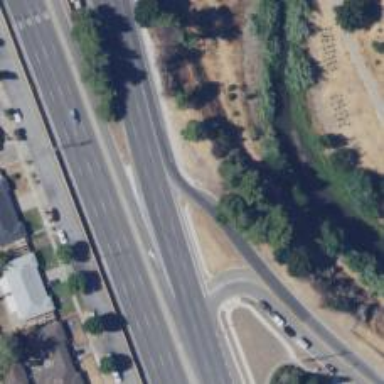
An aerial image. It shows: Trunk link highway.